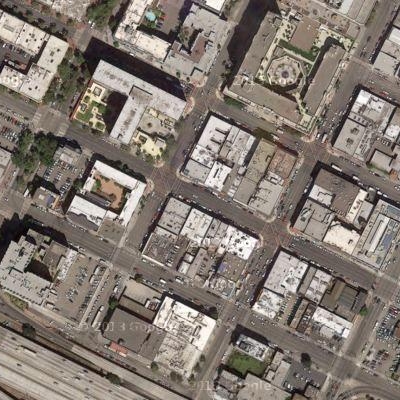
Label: cIndustry